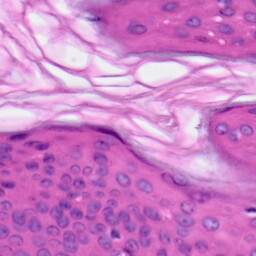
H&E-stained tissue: Skin